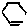
Label: hexagon